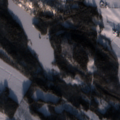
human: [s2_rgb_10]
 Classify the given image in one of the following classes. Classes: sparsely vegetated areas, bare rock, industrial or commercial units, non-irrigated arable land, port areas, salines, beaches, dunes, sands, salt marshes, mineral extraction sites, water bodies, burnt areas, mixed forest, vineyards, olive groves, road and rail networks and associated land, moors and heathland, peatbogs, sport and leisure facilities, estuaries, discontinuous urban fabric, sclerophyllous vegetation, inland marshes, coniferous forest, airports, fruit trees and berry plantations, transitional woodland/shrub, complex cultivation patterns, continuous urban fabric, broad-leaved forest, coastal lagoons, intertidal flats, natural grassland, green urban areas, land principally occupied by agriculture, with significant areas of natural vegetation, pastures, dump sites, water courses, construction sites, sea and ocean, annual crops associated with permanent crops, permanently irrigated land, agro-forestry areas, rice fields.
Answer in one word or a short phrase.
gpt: non-irrigated arable land, land principally occupied by agriculture, with significant areas of natural vegetation, coniferous forest, mixed forest, transitional woodland/shrub